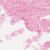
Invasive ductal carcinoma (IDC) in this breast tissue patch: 0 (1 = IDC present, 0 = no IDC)